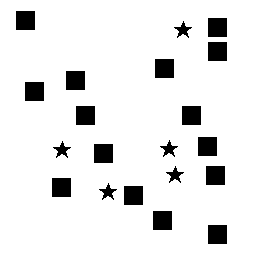
Squares: 15
Triangles: 0
Stars: 5
Total shapes: 20